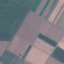
Land use / land cover class: AnnualCrop